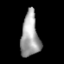
Tissue: lung
Cell type: Others
Senescence score: 0.1978
Nuclear area (px): 792
Mean DAPI intensity: 161.53